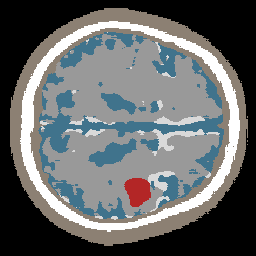
Label: lesion